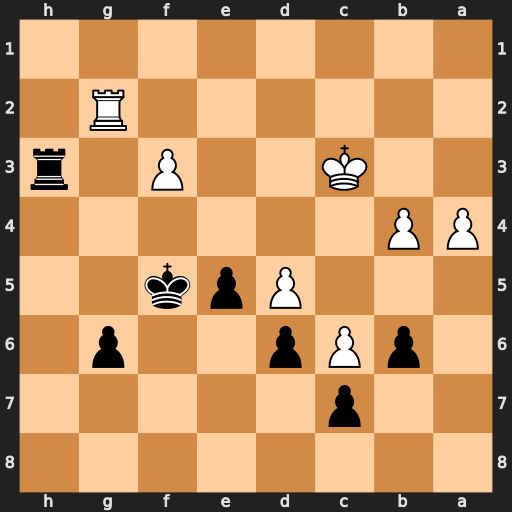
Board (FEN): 8/2p5/1pPp2p1/3Ppk2/PP6/2K2P1r/6R1/8
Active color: b
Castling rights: -
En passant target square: -
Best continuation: e4 Kd4 exf3